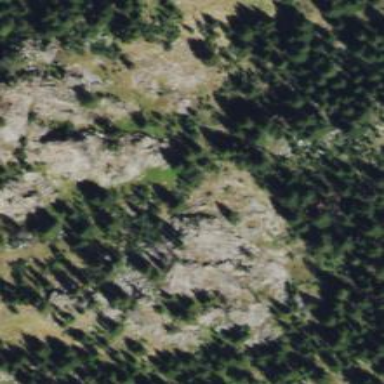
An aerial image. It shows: Landscape dominated by bare rock.